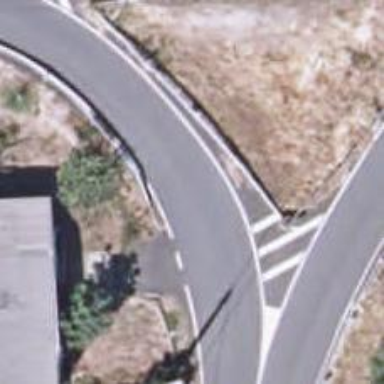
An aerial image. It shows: Secondary link road.